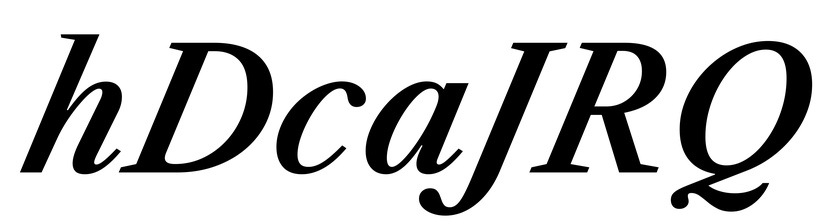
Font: LibreCaslonText-Italic_SemiBold_Italic